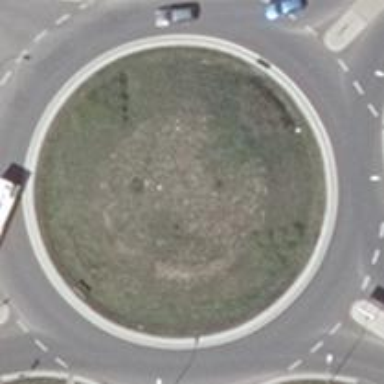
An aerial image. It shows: Secondary road made of asphalt leading to roundabout.